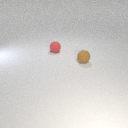
small red rubber sphere behind small brown rubber sphere